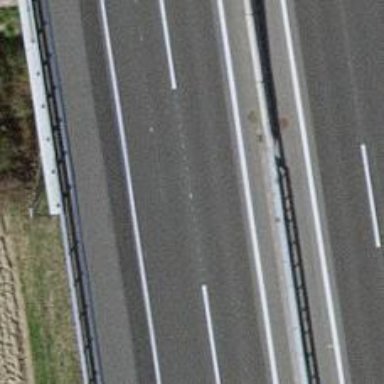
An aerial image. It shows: Motorway bridge.